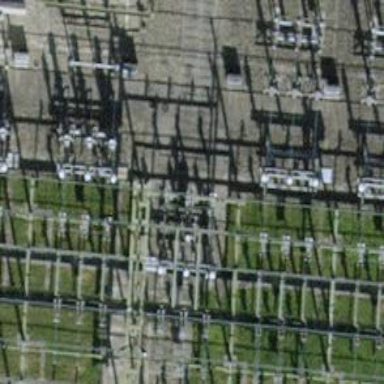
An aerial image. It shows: Power line with 3 cables. It uses busbar.